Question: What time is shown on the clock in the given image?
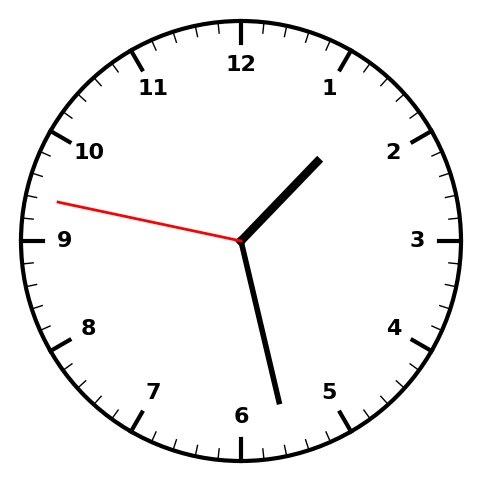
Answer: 01:27:47